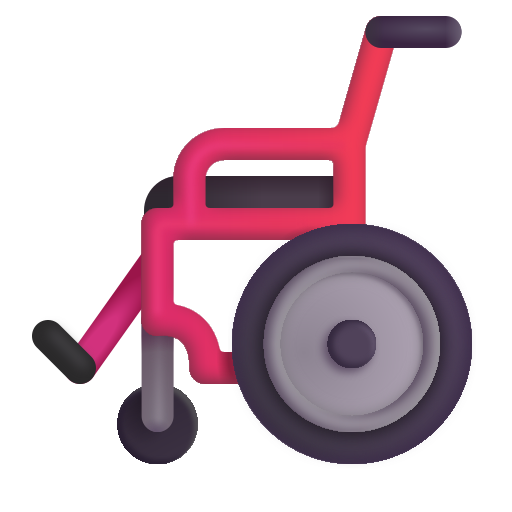
manual wheelchair color